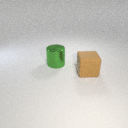
large brown rubber cube in front of large green metal cylinder